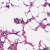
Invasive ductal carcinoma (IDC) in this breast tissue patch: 0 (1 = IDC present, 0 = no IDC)